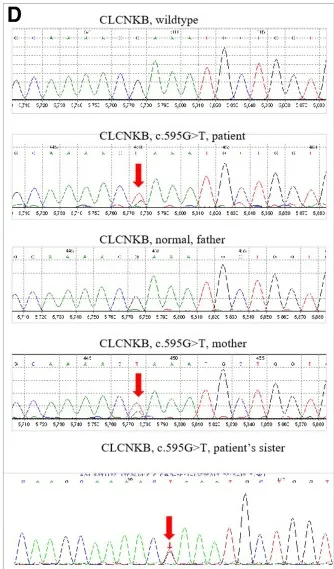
Pedigree of the patient family and Sanger analysis for the mosaic mutation in CLCKNB. (D) Sanger sequencing to confirm the mutation of the CLCNKB gene c.595G > T (p. E199*) in the patient's family.
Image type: electrography (ekg)